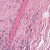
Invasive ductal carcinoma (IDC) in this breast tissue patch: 0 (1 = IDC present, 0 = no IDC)